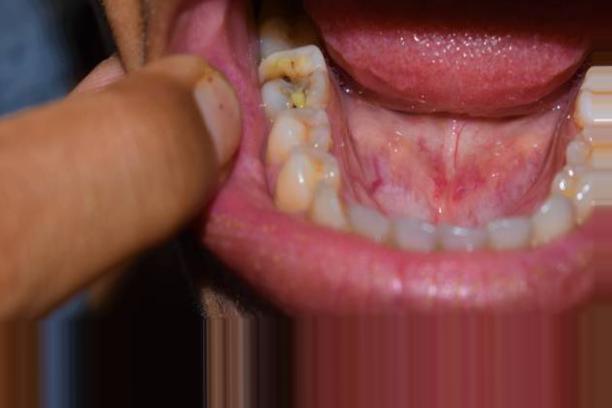
Condition: Caries